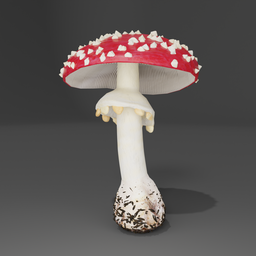
Label: nature